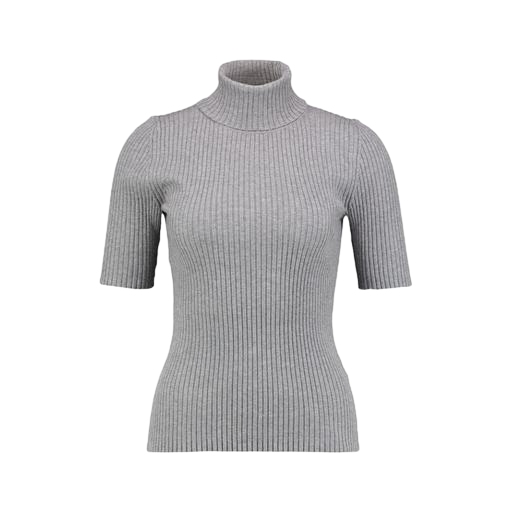
short-sleeve turtleneck top, high-neck top, high-neck ribbed-jersey t-shirt, white background